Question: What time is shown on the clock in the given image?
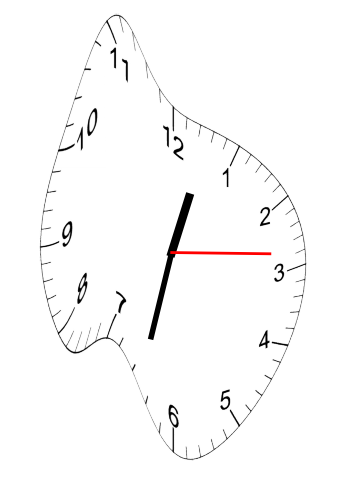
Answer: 12:32:14